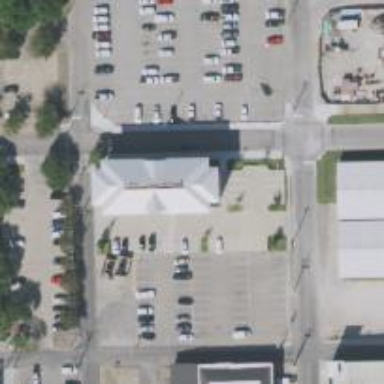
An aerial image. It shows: Parking space.